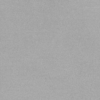
Label: dusty